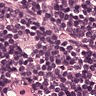
Metastatic tissue present: no